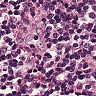
Metastatic tissue present: no